Interaction volume radius: 10 \u00c5
Interaction volume height: 25 \u00c5
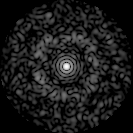
Disorder parameter: 0.8241